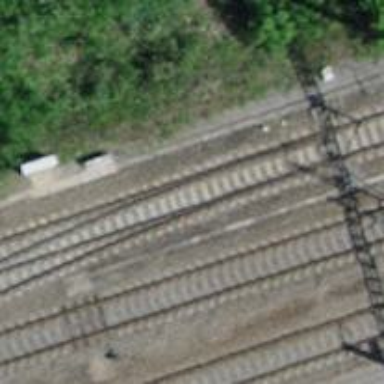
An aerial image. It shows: Railway switch with the turnout side on the left.